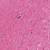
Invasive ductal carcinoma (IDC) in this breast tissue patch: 0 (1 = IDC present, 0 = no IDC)